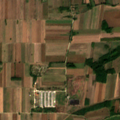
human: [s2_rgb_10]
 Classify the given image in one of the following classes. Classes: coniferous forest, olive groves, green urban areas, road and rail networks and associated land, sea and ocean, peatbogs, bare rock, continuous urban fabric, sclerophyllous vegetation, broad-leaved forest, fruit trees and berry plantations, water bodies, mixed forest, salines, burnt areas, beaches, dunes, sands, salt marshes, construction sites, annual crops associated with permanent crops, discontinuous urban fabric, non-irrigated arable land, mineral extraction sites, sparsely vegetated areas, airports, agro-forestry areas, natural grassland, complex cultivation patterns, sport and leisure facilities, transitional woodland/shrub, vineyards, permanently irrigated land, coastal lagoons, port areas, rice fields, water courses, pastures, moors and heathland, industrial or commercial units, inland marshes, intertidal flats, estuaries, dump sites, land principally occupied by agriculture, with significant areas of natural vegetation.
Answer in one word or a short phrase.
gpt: non-irrigated arable land, complex cultivation patterns, land principally occupied by agriculture, with significant areas of natural vegetation, broad-leaved forest